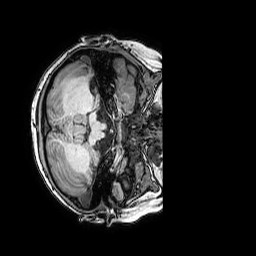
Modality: T1w
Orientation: axial
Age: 8
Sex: female
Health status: healthy